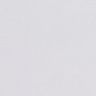
Metastatic tissue present: yes